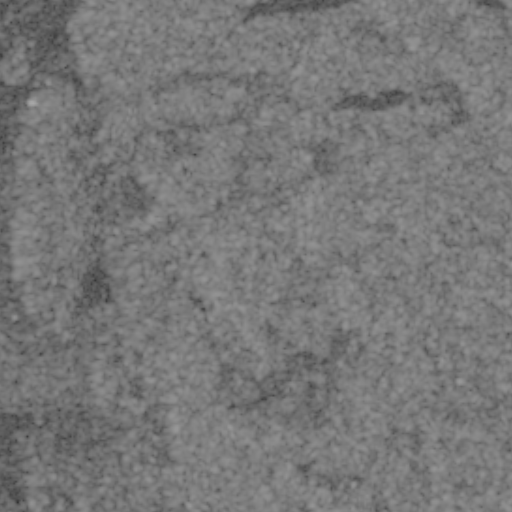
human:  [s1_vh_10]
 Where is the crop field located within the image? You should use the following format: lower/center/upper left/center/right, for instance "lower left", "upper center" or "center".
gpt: The crop field is located in the left of the image.
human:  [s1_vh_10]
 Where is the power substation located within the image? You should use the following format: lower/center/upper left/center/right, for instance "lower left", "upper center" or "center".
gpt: The power substation is located in the upper right of the image.
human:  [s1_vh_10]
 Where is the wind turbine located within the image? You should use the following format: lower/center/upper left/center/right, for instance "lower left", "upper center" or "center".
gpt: The wind turbine is located in the lower right of the image.
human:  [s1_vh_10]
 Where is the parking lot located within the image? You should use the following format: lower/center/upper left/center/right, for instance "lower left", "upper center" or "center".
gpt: There is no parking lot in the image.

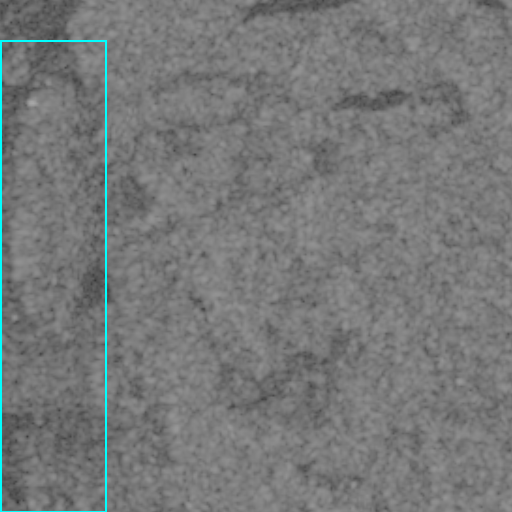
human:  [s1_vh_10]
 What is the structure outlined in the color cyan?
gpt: The structure outlined in cyan is a crop field.
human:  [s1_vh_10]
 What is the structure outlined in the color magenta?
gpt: There is no magenta outline.